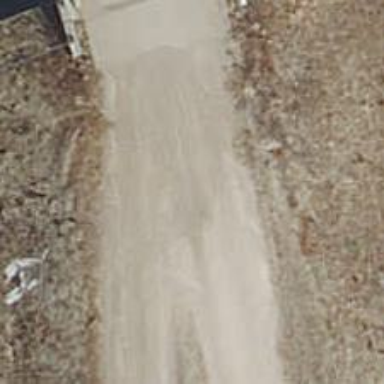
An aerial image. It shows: Track road with ground surface.